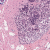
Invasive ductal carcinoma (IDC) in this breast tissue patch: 0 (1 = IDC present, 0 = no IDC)